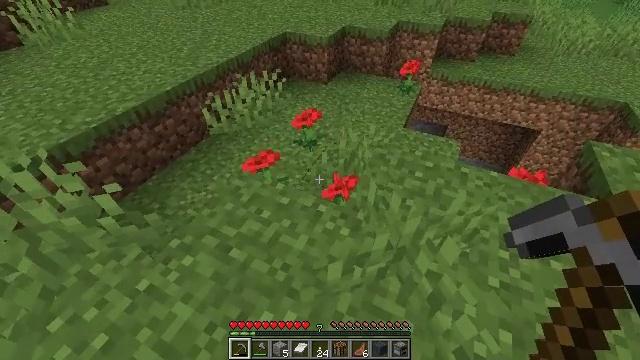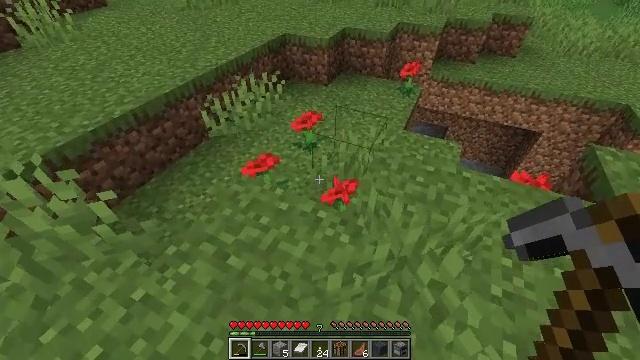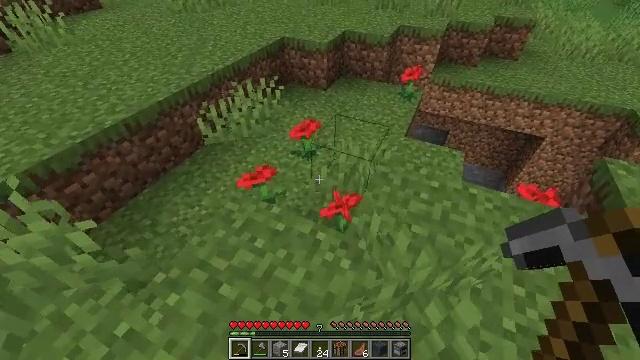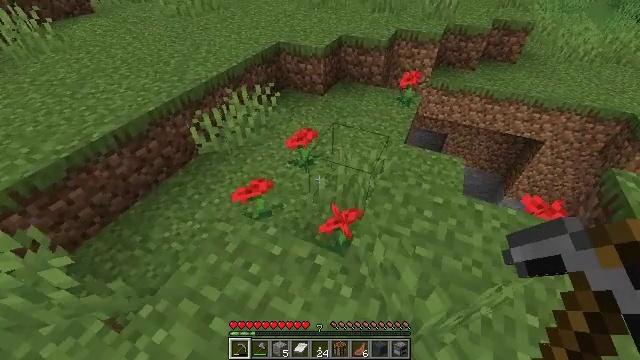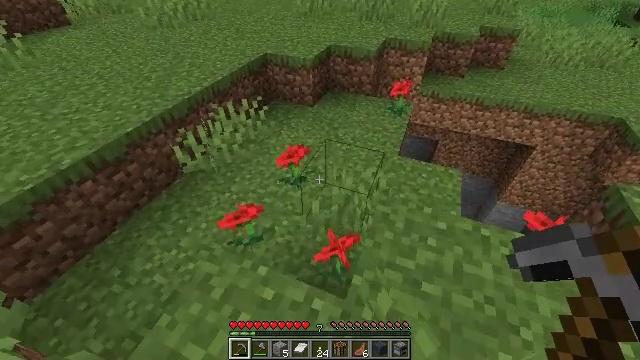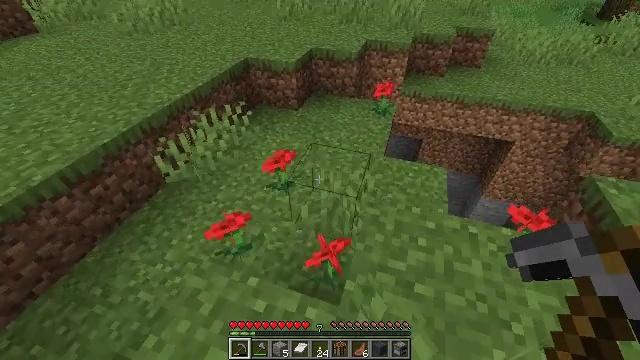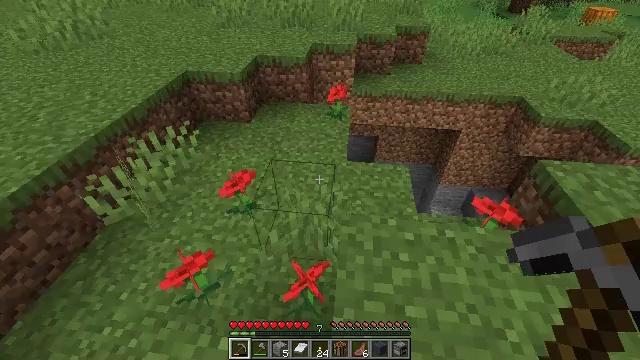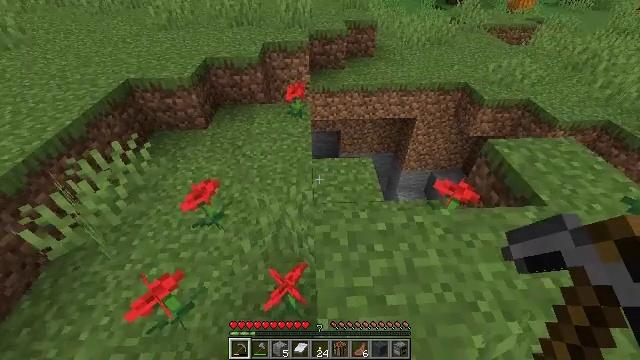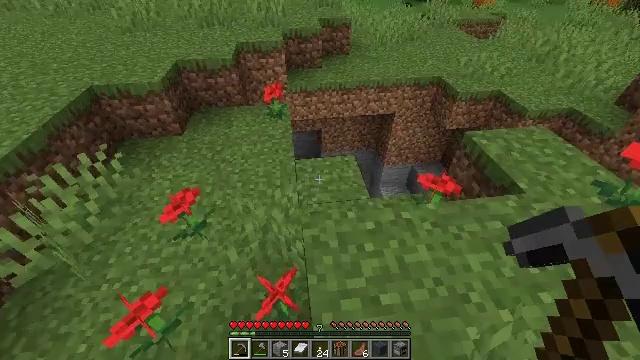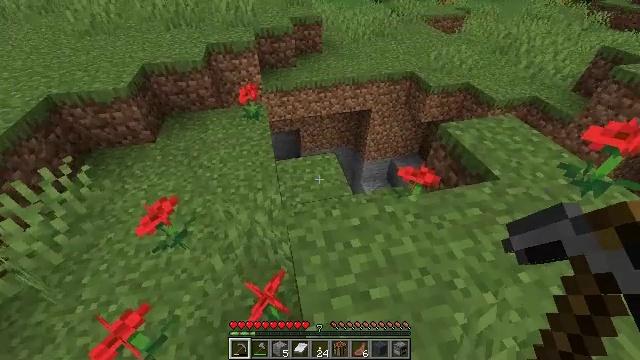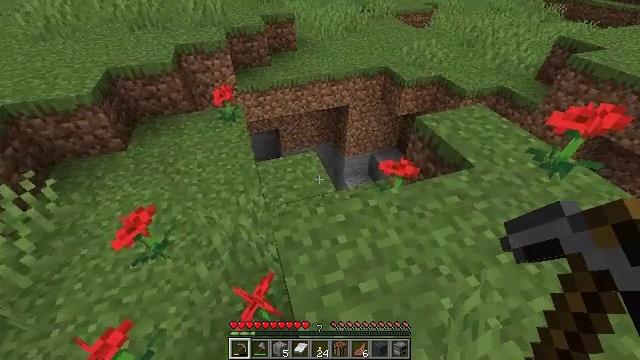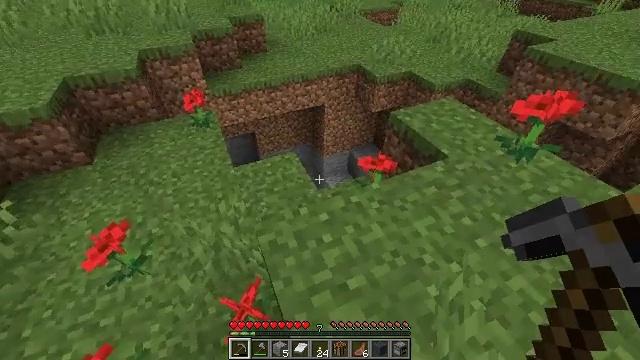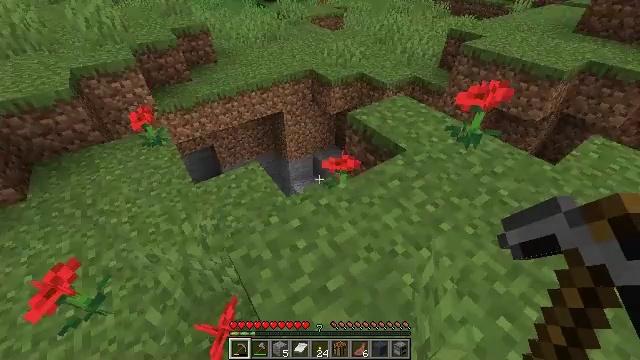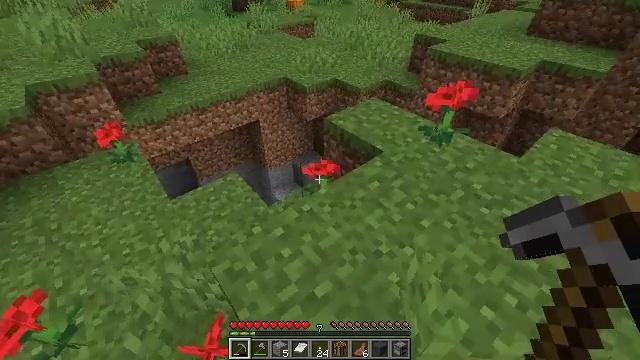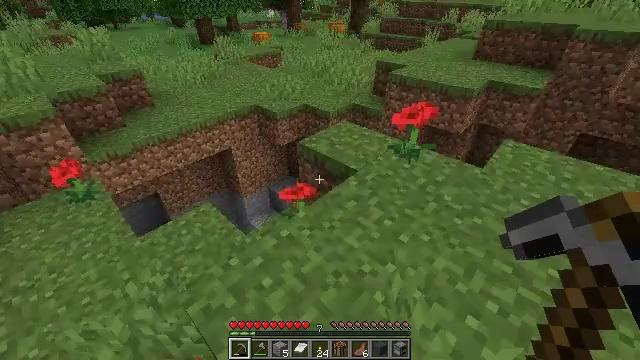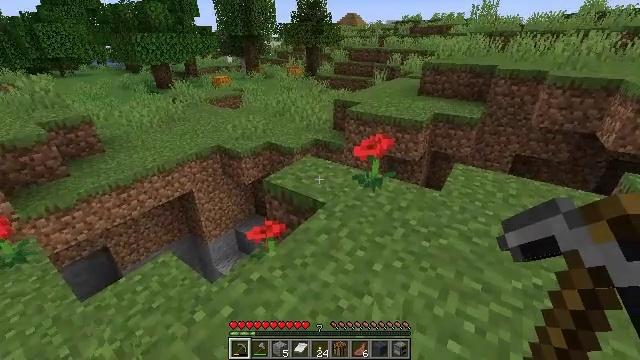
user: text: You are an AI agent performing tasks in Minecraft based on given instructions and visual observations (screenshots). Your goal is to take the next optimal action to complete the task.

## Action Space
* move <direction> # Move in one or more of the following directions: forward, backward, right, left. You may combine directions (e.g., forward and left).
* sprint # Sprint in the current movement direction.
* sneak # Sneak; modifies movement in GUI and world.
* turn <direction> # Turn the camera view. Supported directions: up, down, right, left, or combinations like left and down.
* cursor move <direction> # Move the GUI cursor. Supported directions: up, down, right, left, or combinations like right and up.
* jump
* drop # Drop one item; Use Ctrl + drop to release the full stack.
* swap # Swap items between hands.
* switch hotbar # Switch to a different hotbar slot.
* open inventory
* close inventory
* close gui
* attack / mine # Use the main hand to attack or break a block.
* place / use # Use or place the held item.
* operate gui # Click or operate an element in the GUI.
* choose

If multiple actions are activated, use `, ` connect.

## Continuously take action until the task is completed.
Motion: motion action
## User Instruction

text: Mine the pumpkin from the ground.
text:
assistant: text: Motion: move forward
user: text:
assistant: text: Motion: move forward
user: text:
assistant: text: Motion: move forward
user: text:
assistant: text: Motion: move forward, turn right and up
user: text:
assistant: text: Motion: move forward, turn right
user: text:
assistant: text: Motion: turn right
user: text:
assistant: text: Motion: turn right
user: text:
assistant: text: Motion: turn right
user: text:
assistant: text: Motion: turn right
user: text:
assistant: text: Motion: turn right
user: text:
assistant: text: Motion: turn right
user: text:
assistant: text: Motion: turn right and up
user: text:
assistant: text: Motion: turn right and up
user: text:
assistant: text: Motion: turn right and up
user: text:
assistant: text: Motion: turn right and up
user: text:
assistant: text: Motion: turn right and up
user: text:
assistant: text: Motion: no_op
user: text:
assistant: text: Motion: no_op
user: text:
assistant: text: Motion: no_op
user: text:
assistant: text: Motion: no_op
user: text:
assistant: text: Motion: no_op
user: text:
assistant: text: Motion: no_op
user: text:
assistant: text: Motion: no_op
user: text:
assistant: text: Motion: no_op
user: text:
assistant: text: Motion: no_op
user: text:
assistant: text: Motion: no_op
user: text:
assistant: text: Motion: no_op
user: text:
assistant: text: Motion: no_op
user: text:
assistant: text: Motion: no_op
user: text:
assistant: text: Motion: no_op